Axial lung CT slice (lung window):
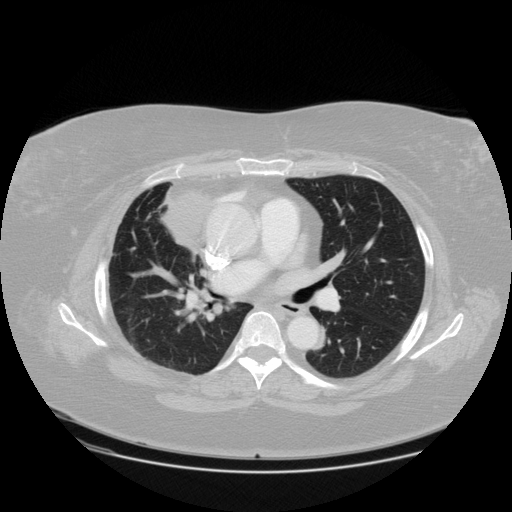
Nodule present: no